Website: slack
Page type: billing-address
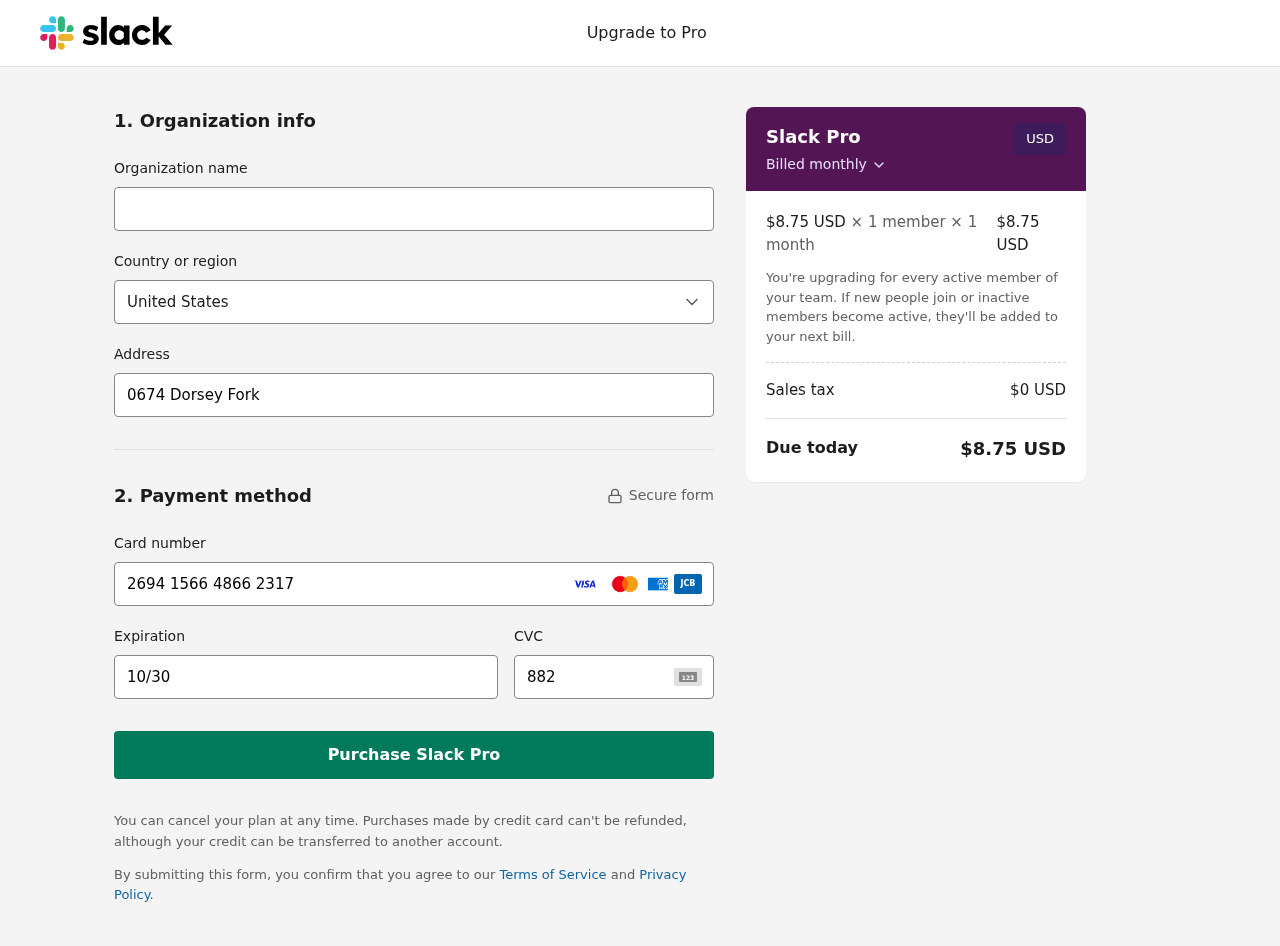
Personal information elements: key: PII_CARD_CVV
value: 882
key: PII_CARD_EXPIRY
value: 10/30
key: PII_CARD_NUMBER
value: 2694 1566 4866 2317
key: PII_COUNTRY
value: United States
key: PII_STREET
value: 0674 Dorsey Fork
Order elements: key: ORDER_PRICE_PER_MEMBER
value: $8.75 USD
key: ORDER_MEMBER_COUNT
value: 1
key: ORDER_MONTH_COUNT
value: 1
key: ORDER_SUBTOTAL
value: $8.75 USD
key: ORDER_TAX
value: $0
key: ORDER_TOTAL
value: $8.75 USD